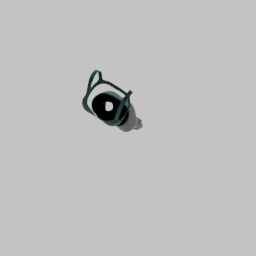
Label: people